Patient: sex M, age 23
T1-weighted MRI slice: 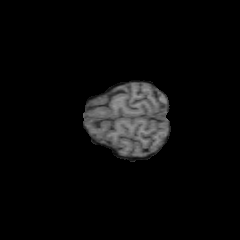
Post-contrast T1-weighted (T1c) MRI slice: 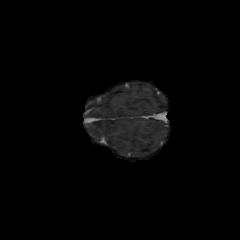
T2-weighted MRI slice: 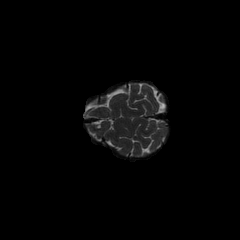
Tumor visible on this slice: no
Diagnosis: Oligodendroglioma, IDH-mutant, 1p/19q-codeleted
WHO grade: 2